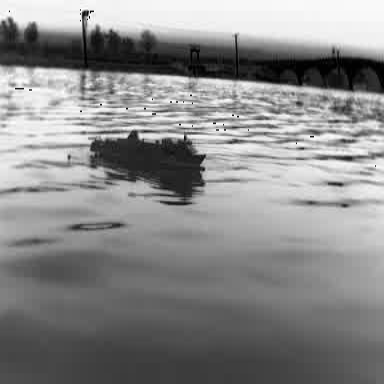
There is a container_ship in the infrared image.